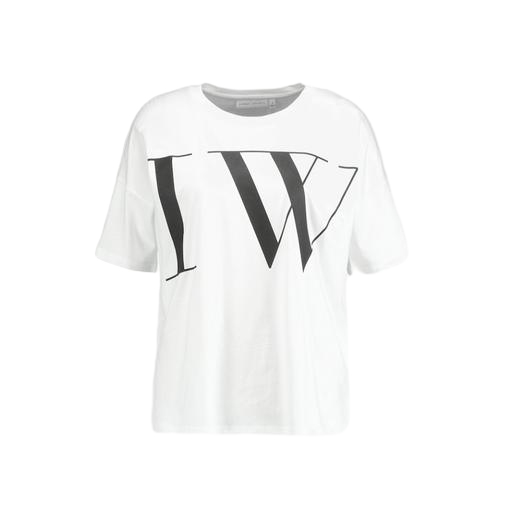
white w t-shirt, white wedge t-shirt, white t-shirt and black letters, white background